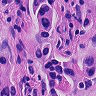
Metastatic tissue present: yes